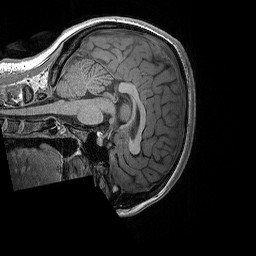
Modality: T1w
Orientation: sagittal
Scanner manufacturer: siemens
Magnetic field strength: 3 T
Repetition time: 2.3 s
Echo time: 0.00298 s